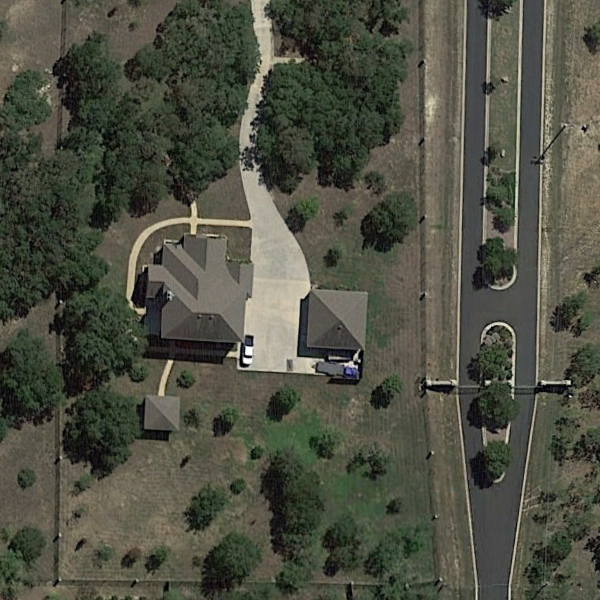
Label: SparseResidential